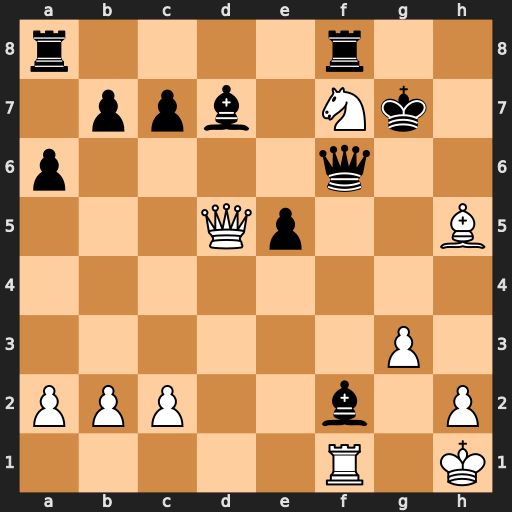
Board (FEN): r4r2/1ppb1Nk1/p4q2/3Qp2B/8/6P1/PPP2b1P/5R1K
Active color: w
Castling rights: -
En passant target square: -
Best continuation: Qxd7 Rxf7 Qxf7+ Qxf7 Bxf7